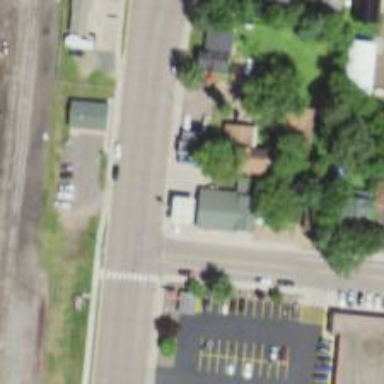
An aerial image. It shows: Convenience shop.